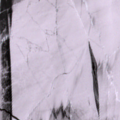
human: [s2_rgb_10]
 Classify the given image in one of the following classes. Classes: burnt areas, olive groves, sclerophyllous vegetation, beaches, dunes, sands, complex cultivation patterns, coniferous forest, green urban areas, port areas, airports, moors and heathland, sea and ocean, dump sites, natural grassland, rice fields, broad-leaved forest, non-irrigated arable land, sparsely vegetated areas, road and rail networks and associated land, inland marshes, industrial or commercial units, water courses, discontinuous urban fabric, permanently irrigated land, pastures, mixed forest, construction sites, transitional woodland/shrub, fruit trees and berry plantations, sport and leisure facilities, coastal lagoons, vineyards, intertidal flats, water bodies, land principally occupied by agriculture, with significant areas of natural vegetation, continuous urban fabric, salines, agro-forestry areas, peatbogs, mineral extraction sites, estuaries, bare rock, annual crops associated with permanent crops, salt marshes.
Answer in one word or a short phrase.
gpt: sea and ocean